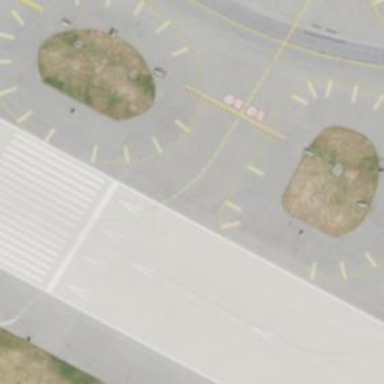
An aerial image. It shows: Image of taxiway at airport.